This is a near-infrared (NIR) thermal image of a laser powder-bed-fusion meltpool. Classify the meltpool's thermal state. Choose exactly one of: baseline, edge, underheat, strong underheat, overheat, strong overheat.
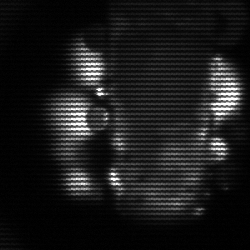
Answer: strong underheat